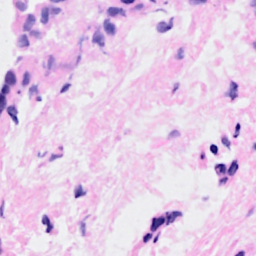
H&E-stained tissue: Breast